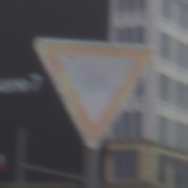
Verkehrszeichen: VorfahrtGewaehren
Umgebung: Outdoor, Urban
Tageszeit: MorningAfternoon
Wetter: Overcast
Licht: Natural
Jahreszeit: NotSpecified
Kontrast: LowContrast